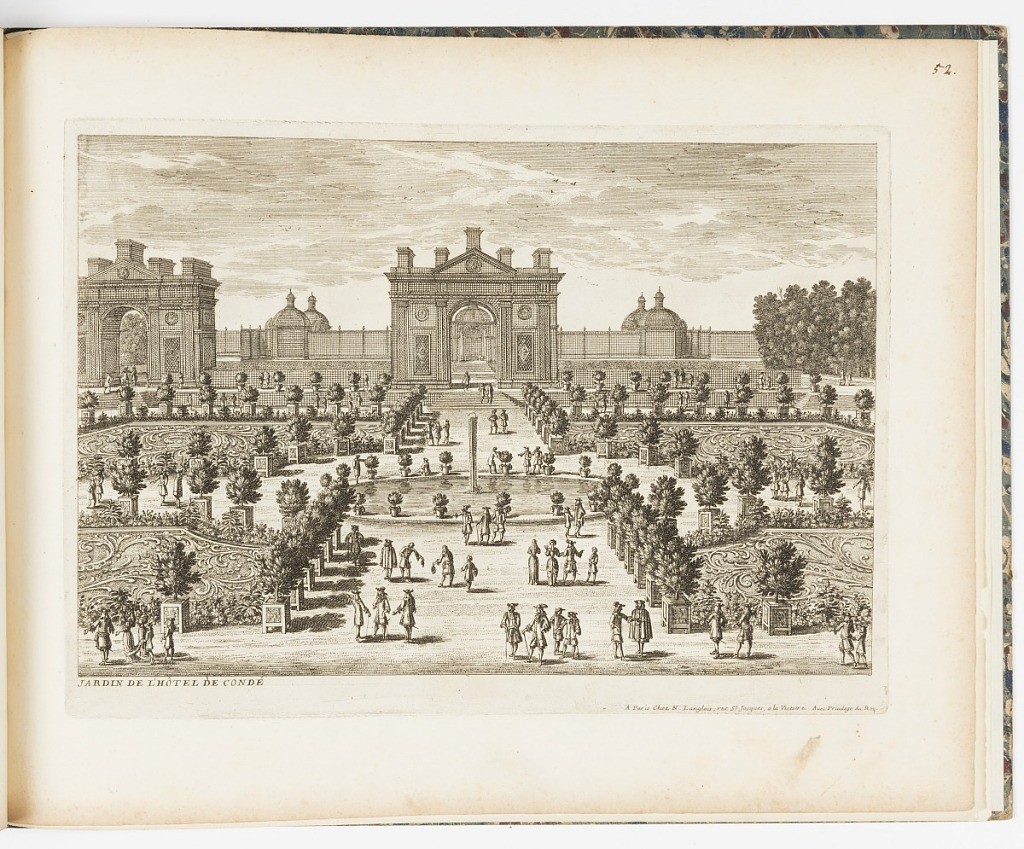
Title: JARDIN DE L’HÔTEL DE CONDÉ
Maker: Nicolas Langlois, French, 1640 - 1703
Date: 1658–95
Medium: Etching on laid paper
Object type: Print
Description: A garden scene with large pavilions and gates in the background, domed and decorated with pilasters, rosettes, and ornamental panels. In the foreground parterre planting around a central fountain with a jet of water. Trees in Versailles planters around the formal parterres with small round planters around the fountain. Many figures walk around the garden along the paths. The plate is titled with the address.